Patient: sex M, age 48
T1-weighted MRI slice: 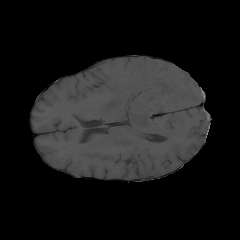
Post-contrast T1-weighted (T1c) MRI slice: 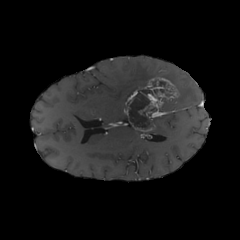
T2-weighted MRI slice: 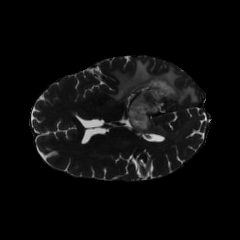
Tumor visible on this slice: yes
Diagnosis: Glioblastoma, IDH-wildtype
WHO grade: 4